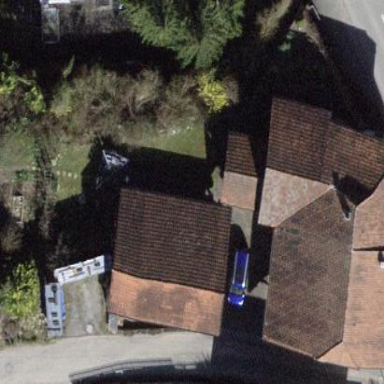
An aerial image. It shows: Building with tiled roof.